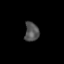
Tissue: lung
Cell type: Epithelial cells
Senescence score: 0.1976
Nuclear area (px): 268
Mean DAPI intensity: 81.772